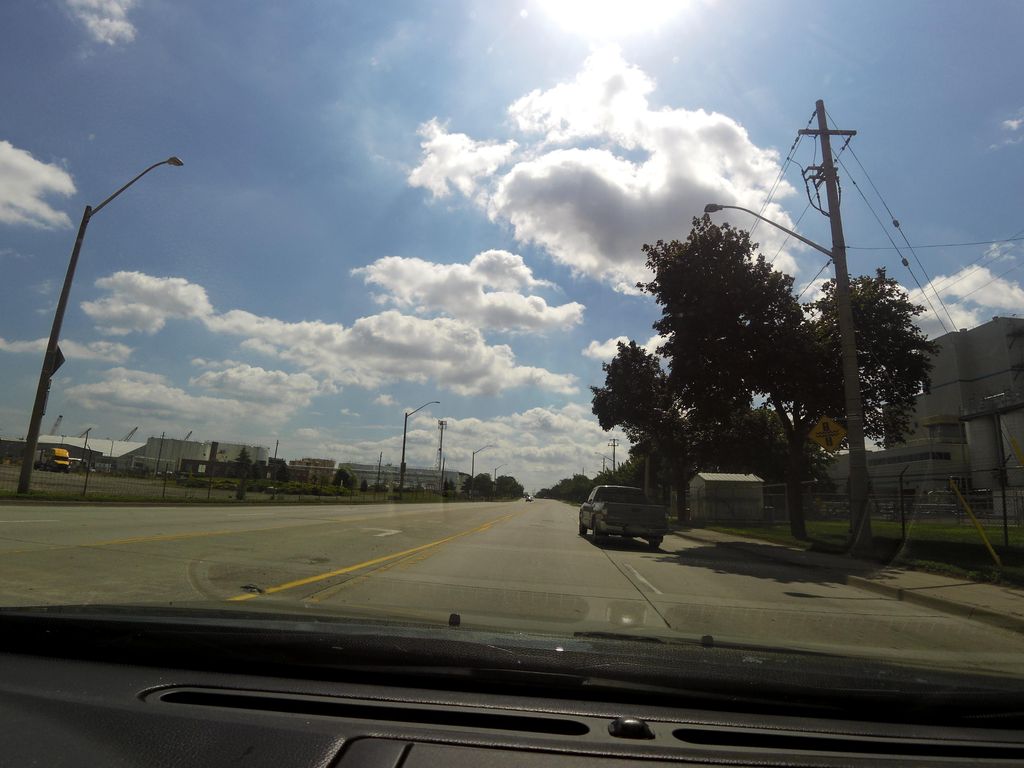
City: hamilton